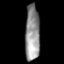
Tissue: prostate
Cell type: T cells
Senescence score: 0.3258
Nuclear area (px): 800
Mean DAPI intensity: 146.421